Field crop: maize
Growth stage: 1
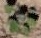
Species: chenopodium